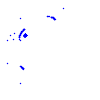
Particle: kaon